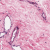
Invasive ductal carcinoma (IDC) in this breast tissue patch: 0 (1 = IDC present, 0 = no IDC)